Question: I've noticed I can create a crash in my app by quickly switching between two 'UICollectionViewFlowLayout''s by tapping a segment of my 'UISegmentedControl'.

'''
- (void)displayTypeSegmentSelected
{
_selectedDisplayTypeIndex = [_displayTypeControl selectedSegmentIndex];
if (_selectedDisplayTypeIndex == 0) {
NSLog(@"Single file item view selected");
[_collectionView setCollectionViewLayout:_flowLayout2 animated:NO];
[_collectionView reloadItemsAtIndexPaths:[_collectionView indexPathsForVisibleItems]];
} else if (_selectedDisplayTypeIndex == 1) {
NSLog(@"Grid style view selected");
[_collectionView setCollectionViewLayout:_flowLayout animated:NO];
[_collectionView reloadItemsAtIndexPaths:[_collectionView indexPathsForVisibleItems]];
}
}
'''
'''
@property (strong, nonatomic) IBOutlet UICollectionView *collectionView;
@property (strong, nonatomic) IBOutlet UICollectionViewFlowLayout *flowLayout;
'''
'''
- (void)viewDidLoad
{
[super viewDidLoad];
NSLog(@"view did load");
_thisController = self;
_superView = [_thisController view];
_collectionView = [_thisController collectionView];
_navigationBar = [[_thisController navigationController] navigationBar];
_selectedDisplayTypeIndex = 1; // default display type selected to grid style
// Create flow layout
_flowLayout2 = [[UICollectionViewFlowLayout alloc] init];
// Set up margins, sizes etc
[_flowLayout2 setHeaderReferenceSize:CGSizeMake(50,93)];
[_flowLayout2 setItemSize:CGSizeMake(300, 500)];
[_flowLayout2 setMinimumLineSpacing:0];
[_flowLayout2 setMinimumInteritemSpacing:0];
[_flowLayout2 setSectionInset:UIEdgeInsetsMake(1, 0, 40, 0)];
[_flowLayout2 setScrollDirection:UICollectionViewScrollDirectionVertical];
// Grab cell nib file and give a reuse identifier
[_collectionView registerNib:[UINib nibWithNibName:@"VAGGarmentCell2" bundle:nil] forCellWithReuseIdentifier:@"Cell2"];
}
'''
I ran the Analyzer and got 0 errors.
I ran profiler and checked for memory leaks and there are none.
I read various other threads and found none that are as recent as mine. I've seen a lot of people experienced then when converting older projects to work with ARC. However mine has always used ARC (XCode 5/iOS7).
Any idea what could be going and how I could fix it?
Regards.
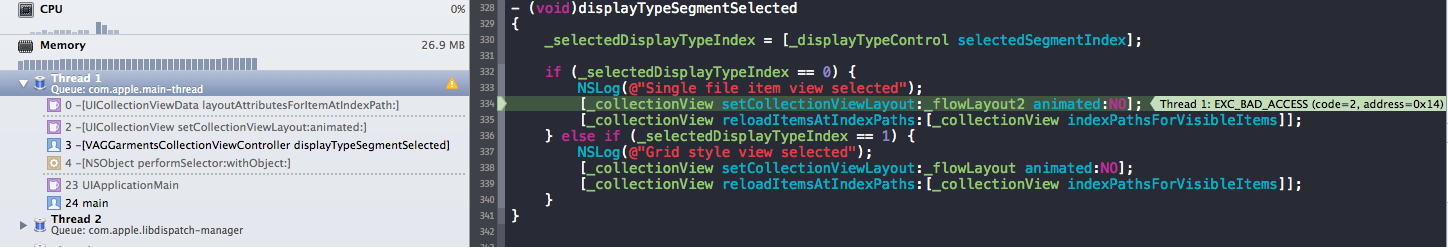
Answer: It's not clear to me why you would get this error if you change the layouts during scrolling, but you might be able to fix it by disabling your segmented control in scrollViewWillBeginDragging:, and re-enabling it in scrollViewDidEndDecelerating:. Make sure you set your controller to be the collection views' delegate.